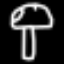
Label: mushroom